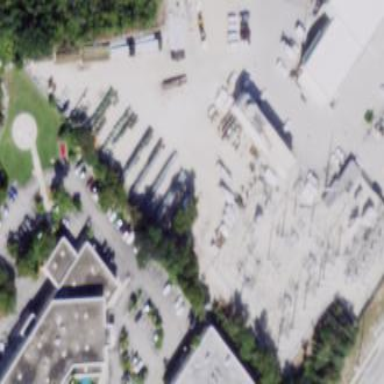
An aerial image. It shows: Outdoor distribution power substation.